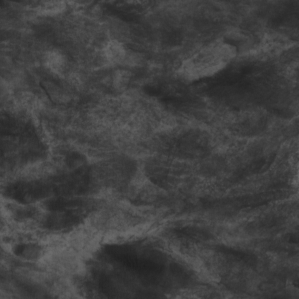
Label: non_frost